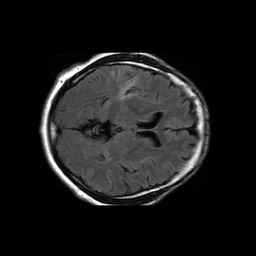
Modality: FLAIR
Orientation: axial
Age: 52
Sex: male
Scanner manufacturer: philips
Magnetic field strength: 1.5 T
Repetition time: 6 s
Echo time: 0.12 s